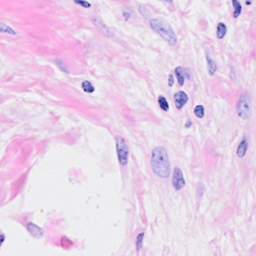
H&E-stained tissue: Breast